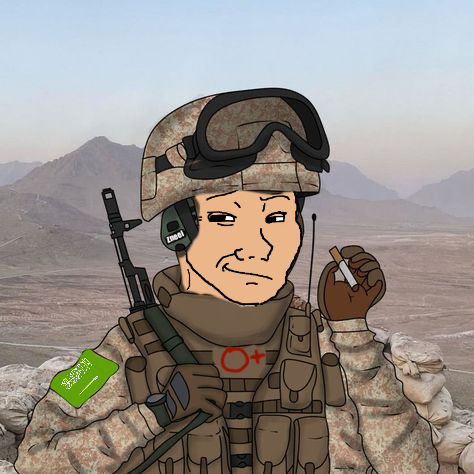
Label: 5_Wojak_with_Background